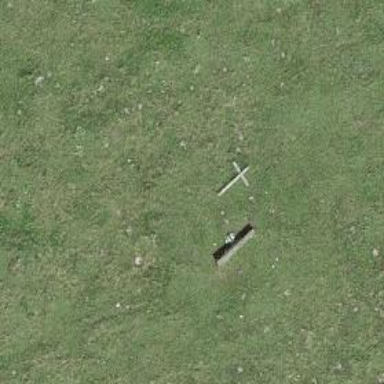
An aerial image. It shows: Wayside cross with historic significance.